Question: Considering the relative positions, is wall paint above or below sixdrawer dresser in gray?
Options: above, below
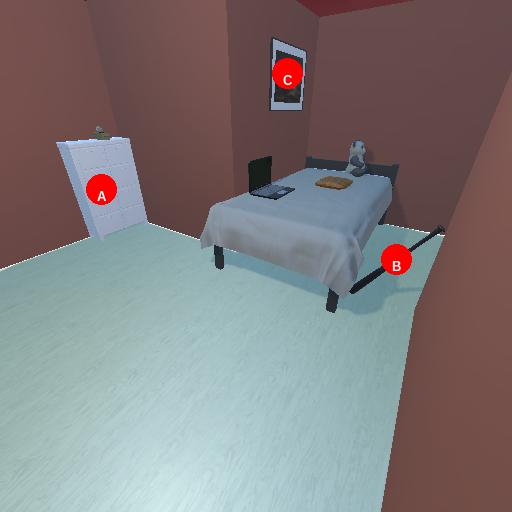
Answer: above